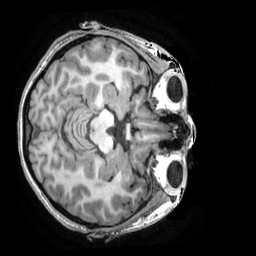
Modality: T1w
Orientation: axial
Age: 25
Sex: female
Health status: healthy
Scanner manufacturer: ge